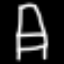
Label: chair